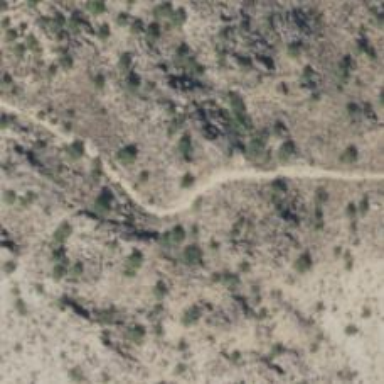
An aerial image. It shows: Hiking trail path.